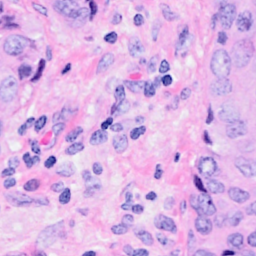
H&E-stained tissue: Breast